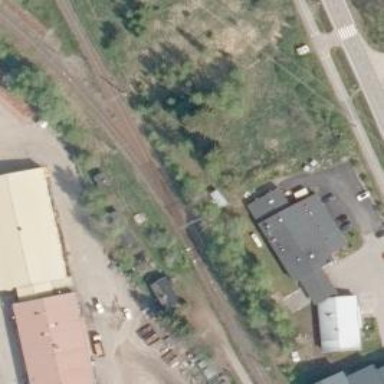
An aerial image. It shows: Railway signal.